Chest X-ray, PA view. Patient: 43 years old, sex M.
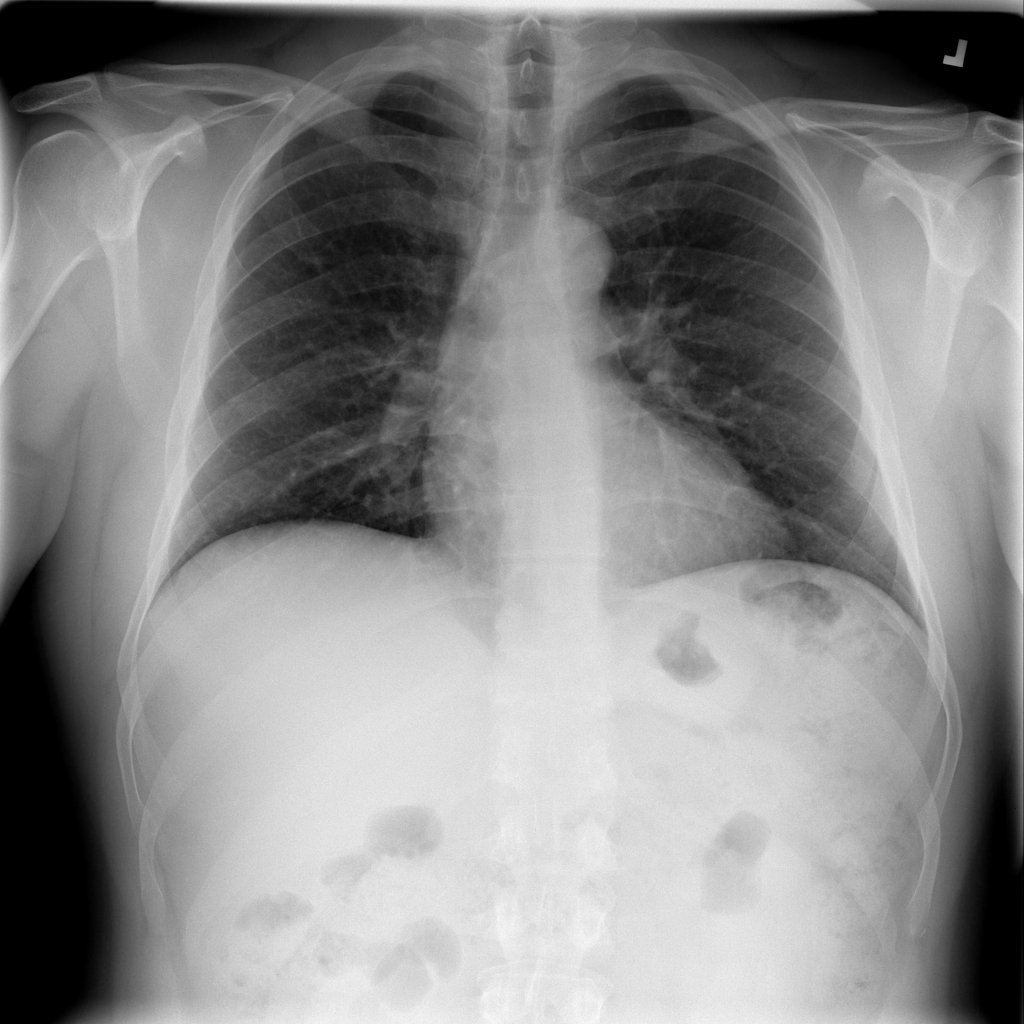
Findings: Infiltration